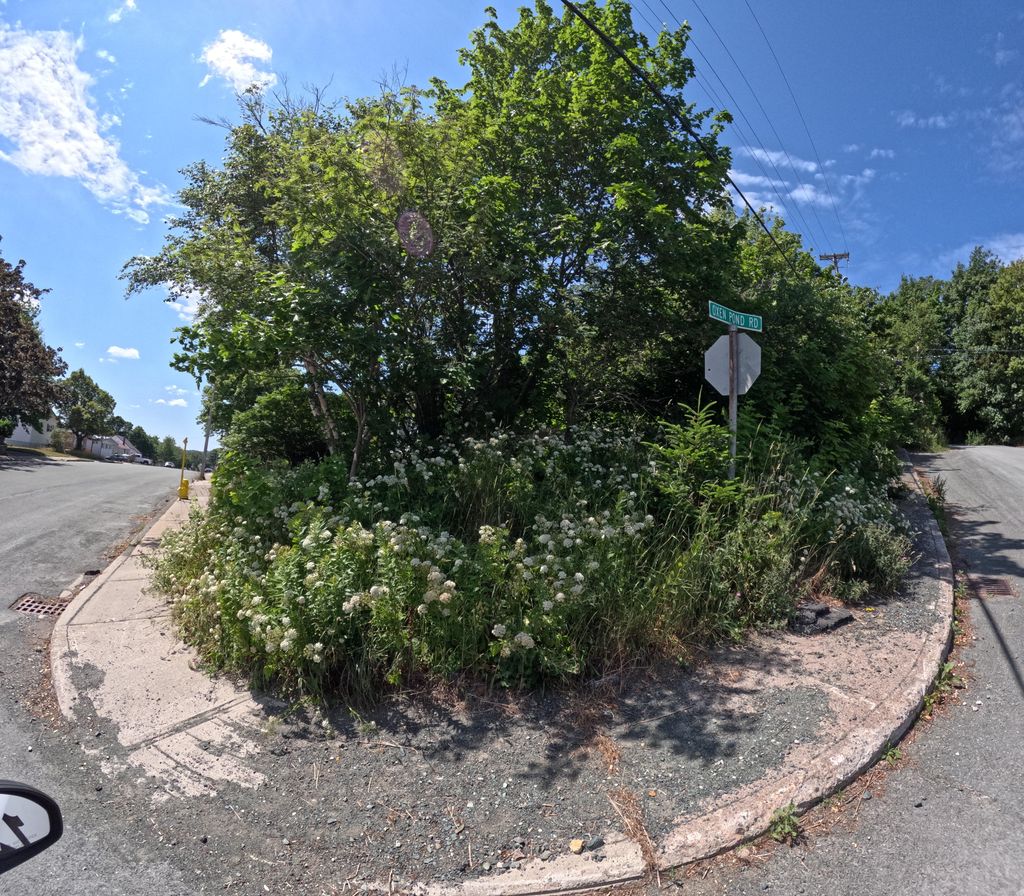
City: st_johns